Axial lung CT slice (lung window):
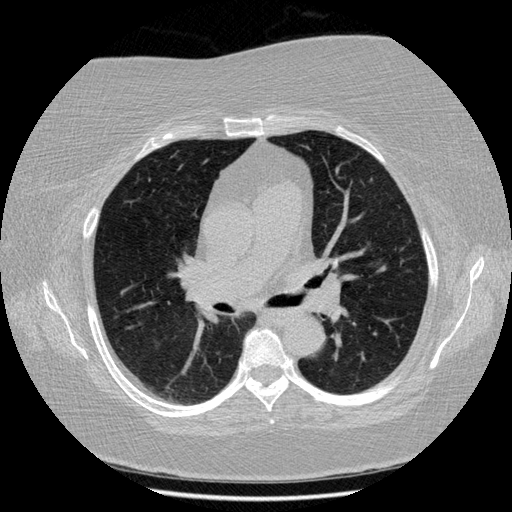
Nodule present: no